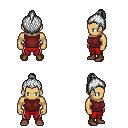
a pixel art fantasy rpg character, male body template, human, tanned skin, maroon sleeveless shirt, red pants, white short topknot hairstyle, brown shoes, four views (front, back, left, right), 2x2 character sprite sheet, small pixel art, hard edges, no anti-aliasing